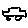
Label: car